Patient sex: F
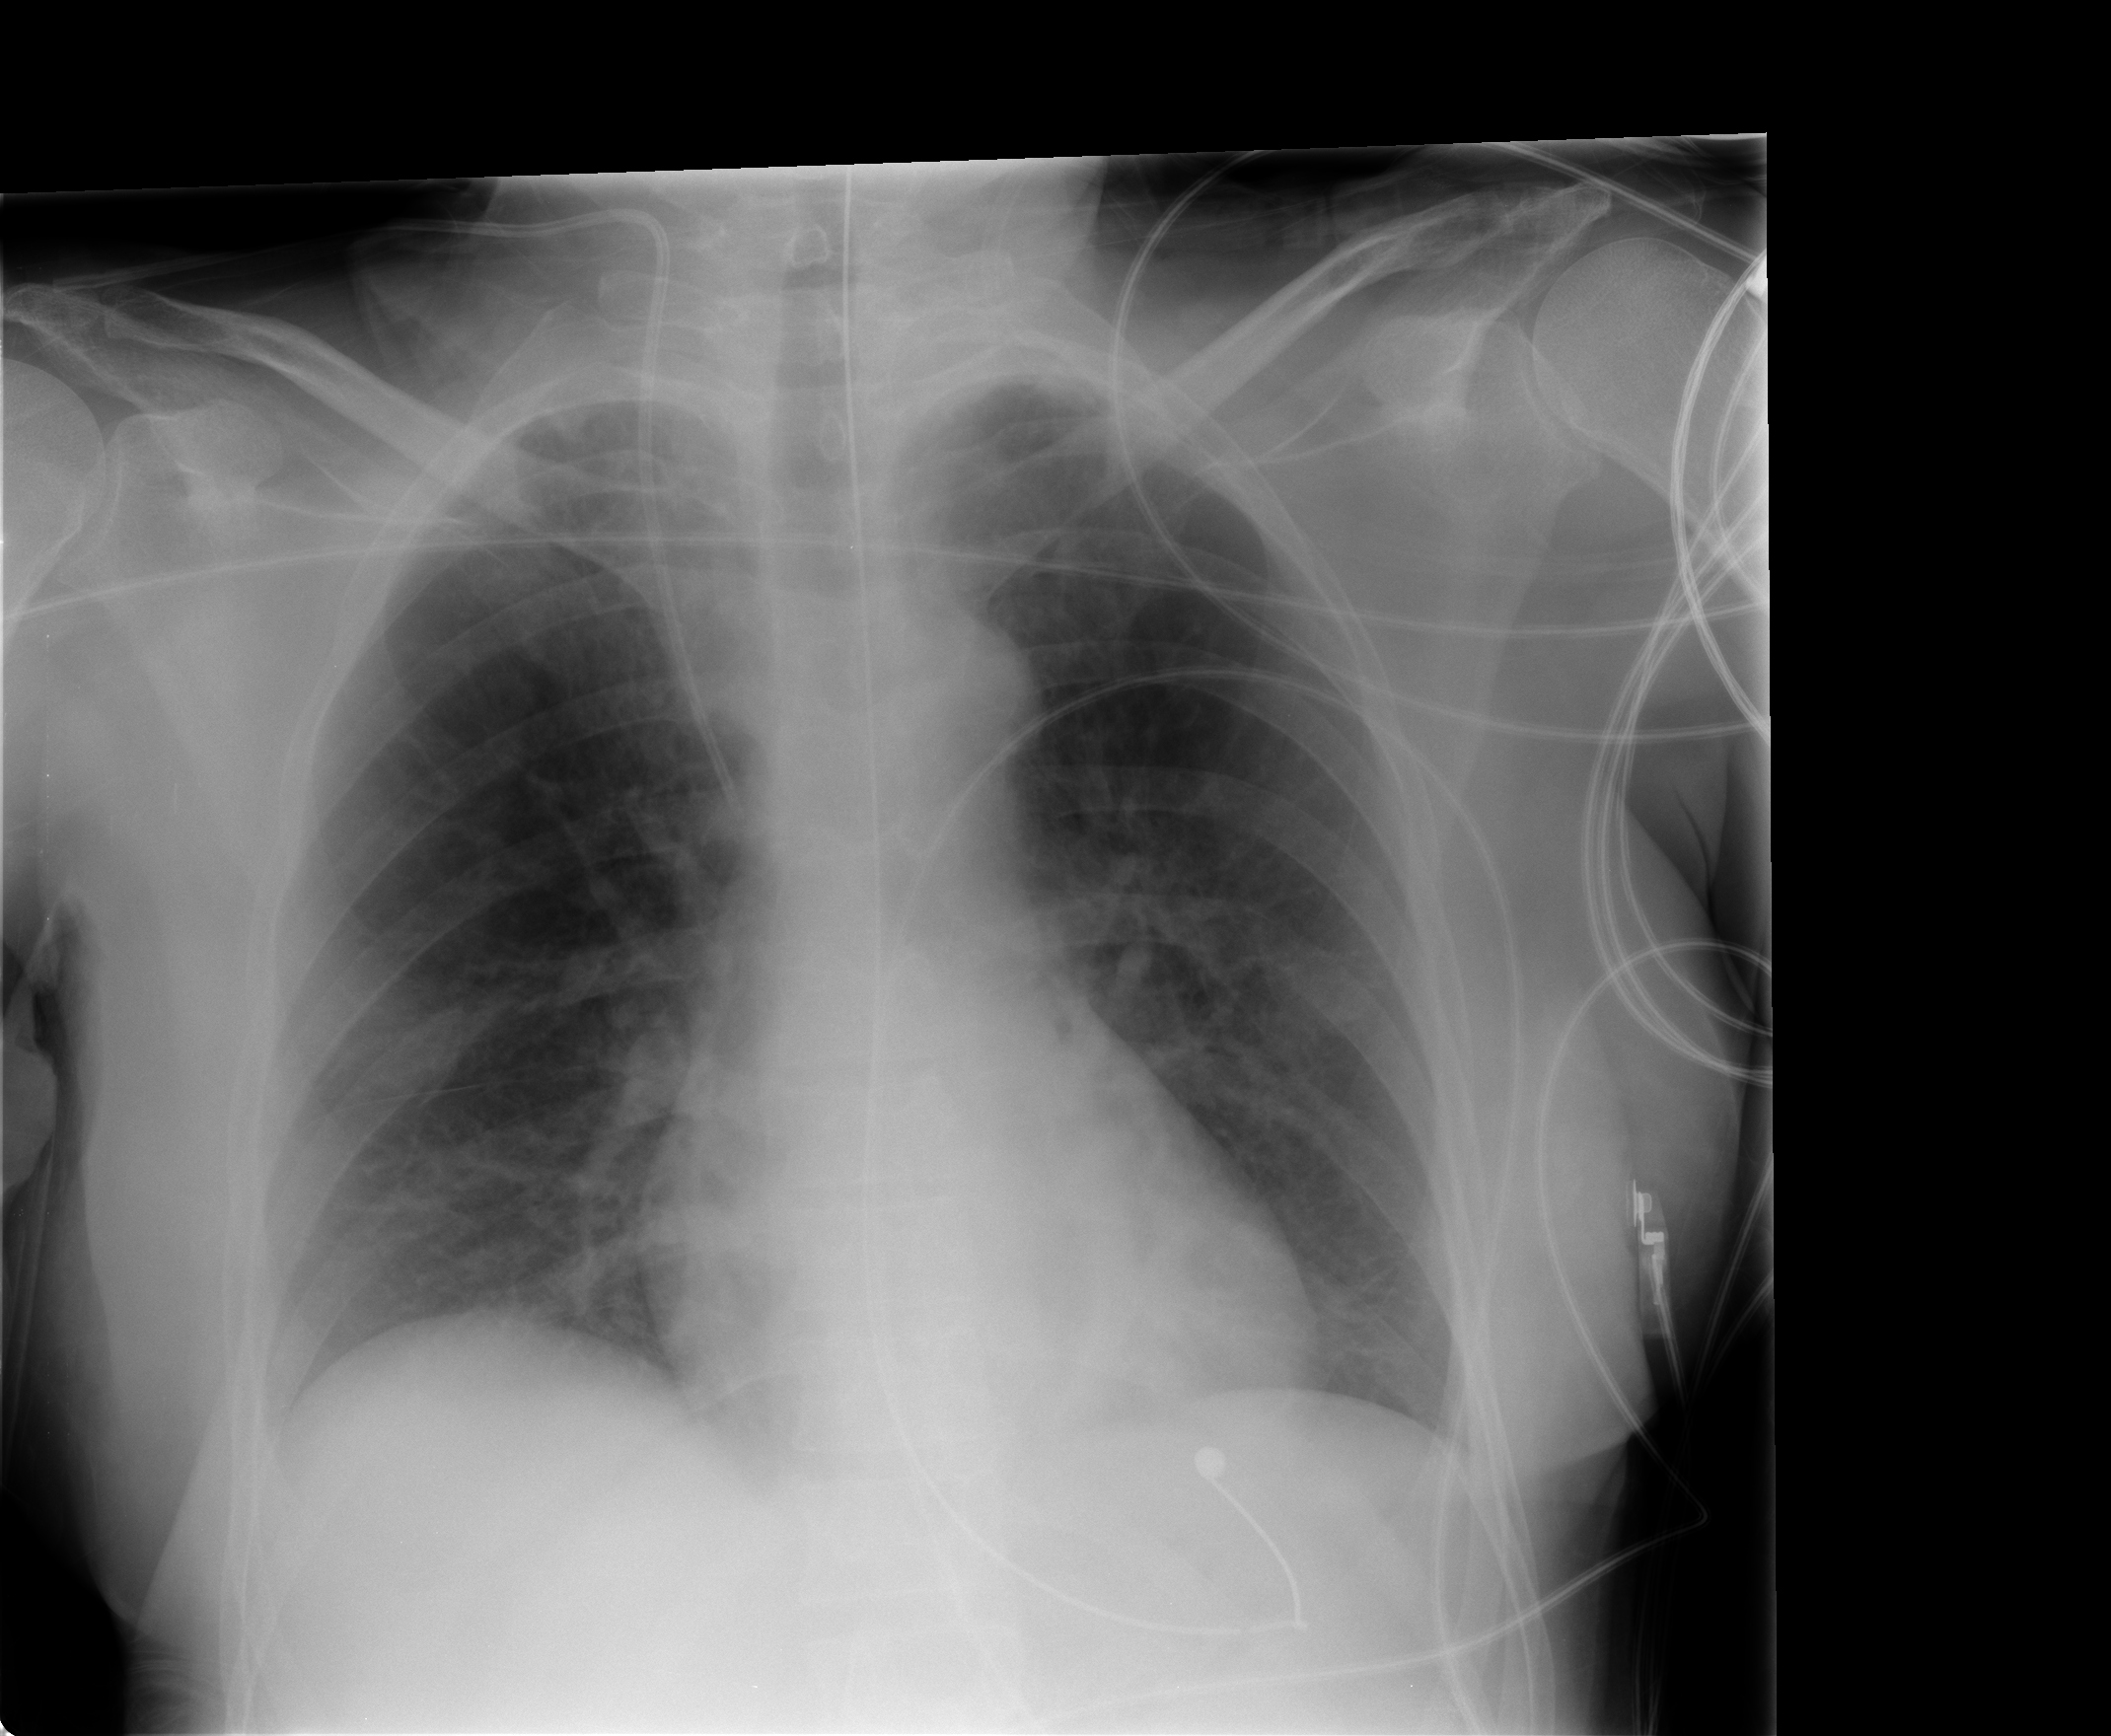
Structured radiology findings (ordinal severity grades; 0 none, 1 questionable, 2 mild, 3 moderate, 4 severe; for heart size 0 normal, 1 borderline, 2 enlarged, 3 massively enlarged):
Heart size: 0
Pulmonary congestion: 0
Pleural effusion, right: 0
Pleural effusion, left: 0
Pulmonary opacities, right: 0
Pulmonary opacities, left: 0
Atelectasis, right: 2
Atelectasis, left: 2